Question: In my Java application I have a window which holds a JTextArea within a JScrollPane with scrollbars policies set to 'AS_NEEDED'.
As I run my application I see that JTextArea this way:

Why am I seeing the scrollbars with that cutaway knob (which doesn't reflect a "standard" representation like <URL>?
The Layout for the frame is 'GridBagLayout', and I'm on Mac OS X 10.8.2, should that matter.
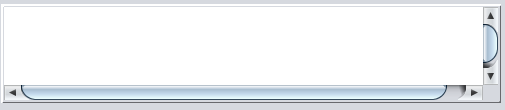
Answer: This is based on the <URL>.
Swing applications always custom-render the look and feel, and don't do a very good job of using the native OS widgets everywhere. The result is that you get weird looks that might be consistent the OS only some of the time, or only with certain layout components.
Welcome to developing cross-platform desktop apps in Java. :(